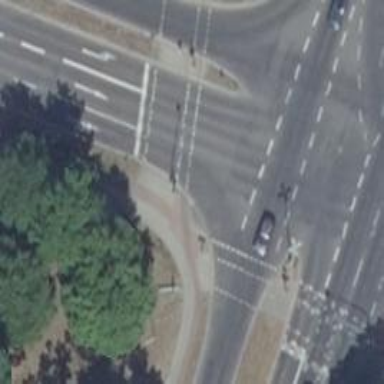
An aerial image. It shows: Traffic signal crossing.